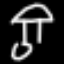
Label: mushroom